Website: lowes
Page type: customer-info-address
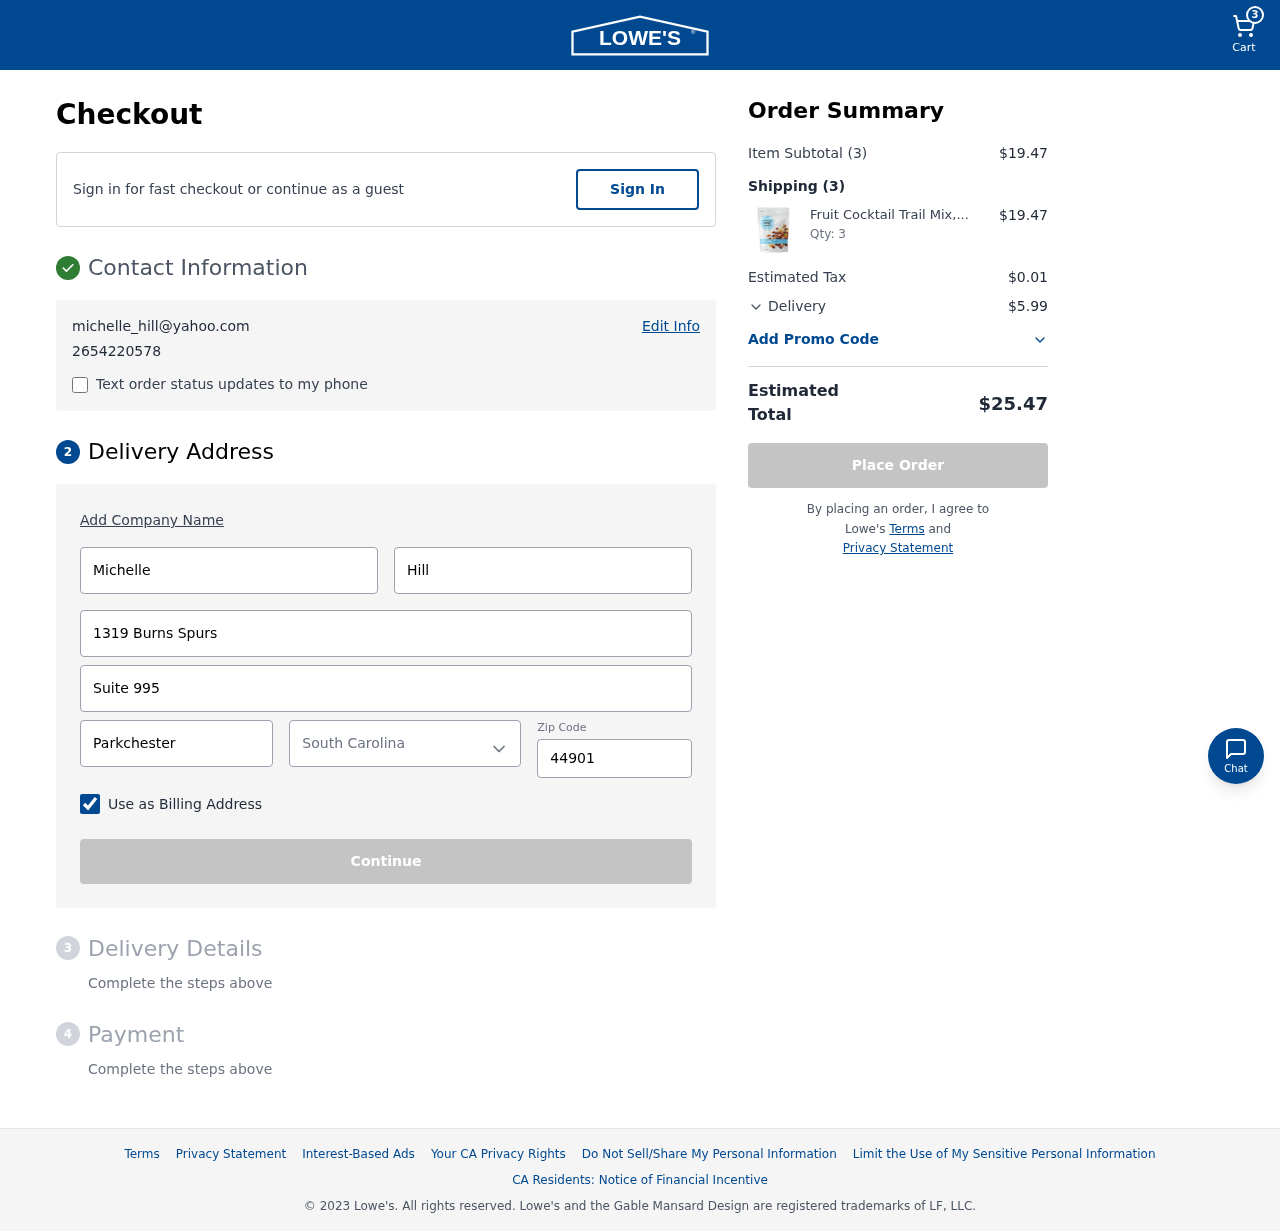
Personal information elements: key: PII_CITY
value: Parkchester
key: PII_EMAIL
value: michelle_hill@yahoo.com
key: PII_FIRSTNAME
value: Michelle
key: PII_LASTNAME
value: Hill
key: PII_PHONE
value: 2654220578
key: PII_POSTCODE
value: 44901
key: PII_STATE
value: South Carolina
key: PII_STREET
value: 1319 Burns Spurs
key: PII_STREET2
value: Suite 995
Product elements: key: PRODUCT1_NAME
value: Fruit Cocktail Trail Mix, 12oz
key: PRODUCT1_QUANTITY
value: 3
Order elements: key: ORDER_NUM_ITEMS
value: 3
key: ORDER_SUBTOTAL
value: $19.47
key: ORDER_NUM_ITEMS2
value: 3
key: ORDER_SUBTOTAL2
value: $19.47
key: ORDER_TAX
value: $0.01
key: ORDER_SHIPPING_COST
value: $5.99
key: ORDER_TOTAL
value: $25.47